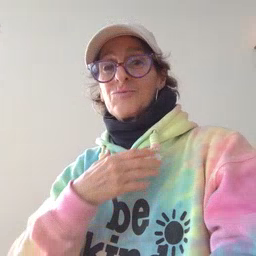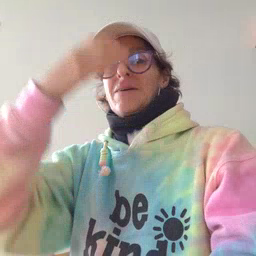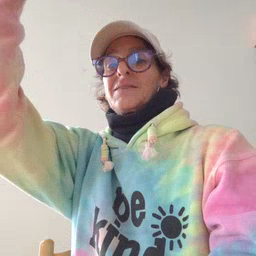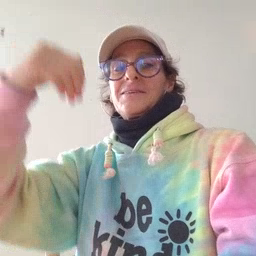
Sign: giraffe